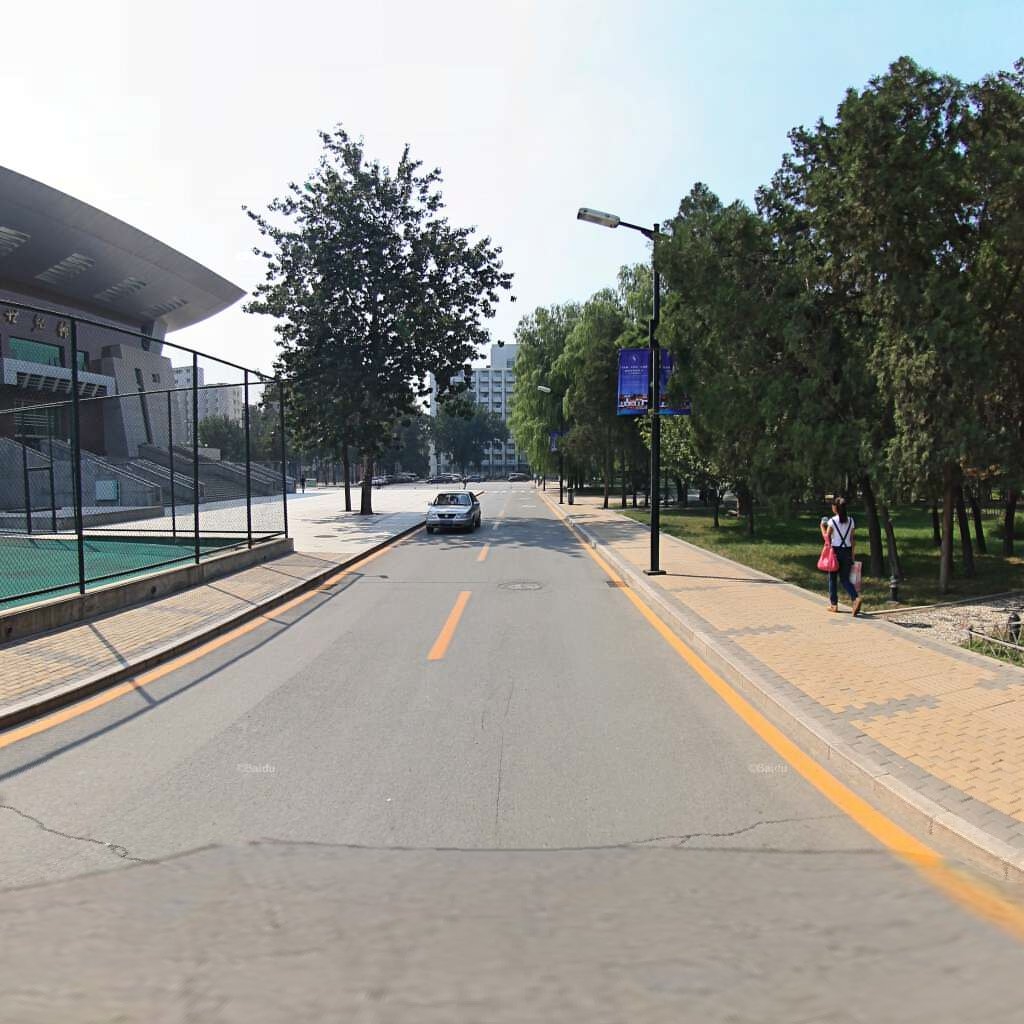
Region: Haidian
Road damage annotations: transverse crack, transverse crack, longitudinal crack, manhole cover, transverse crack, longitudinal crack